Question: A have listbox
'''
<ListBox>
<ListBox.ItemTemplate>
<DataTemplate>
<DockPanel>
<Button Content="{Binding name_trainer}" Tag="{Binding idPersonTrainer}" DockPanel.Dock="Top" HorizontalAlignment="Center">
</Button>
</DockPanel>
</DataTemplate>
</ListBox.ItemTemplate>
</ListBox>
'''

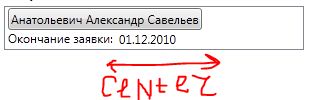
Answer: '''
<ListBox.ItemsPanel>
<ItemsPanelTemplate>
<StackPanel HorizontalAlignment="Center"/>
</ItemsPanelTemplate>
</ListBox.ItemsPanel>
'''